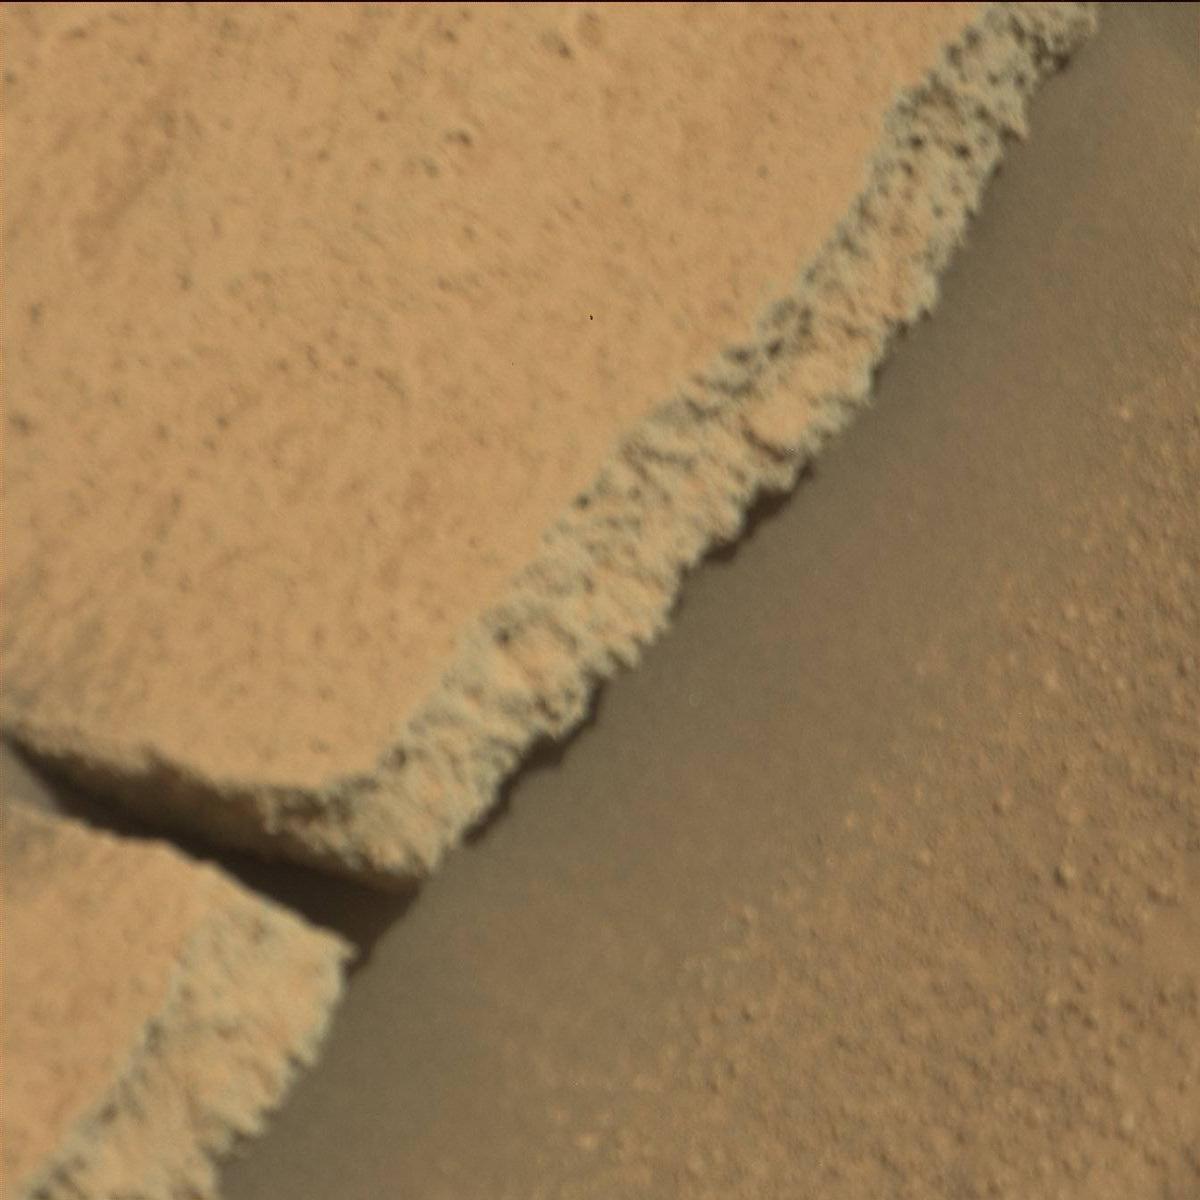
Terrain classes present: Bedrock, Sand / Soil